Question: Picture of what the program is supposed to do:

'''
#include <iostream>
using namespace std;
int main(){
int nums[10],n,i=0;
int s[10],popS[10];
int sum=0;
int numSum;
'''
How can I enter an unknown amount of values for array nums with a termination value of -1?
'''
cout<<"Elements being placed in Stack,s"<<endl;
for(int i=0;i<10;i++){
push(s,nums[i]);
}
cout<<"Popping the stack..."<<endl;
for(int i=0;i<10;i++){
popS[i]=pop(s);
}
for(int i=0;i<10;i+=2){
numSum=popS[i];
sum+=numSum;
}
cout<<"The sum for every other element pop is "<<sum<<endl;
return 0;
}
'''
I am trying to enter values into array nums but the number of values isn't supposed to be known and terminated by -1.
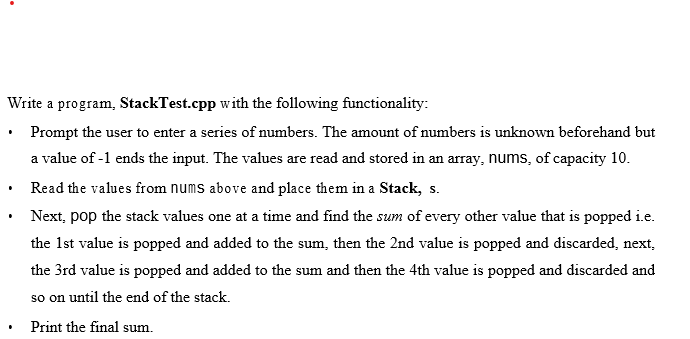
Answer: This will accept user input until 10 'int's have been received, or the user enters -1. The values will be placed in an array. User input is not checked to see that it is a valid int. Afterwards, 'n' will hold the number of valid integers entered.
'''
int nums[10];
std::size_t n = 0;
for (; n < 10; n++)
{
int input;
std::cin >> input;
if (input == -1)
{
break;
}
nums[n] = input;
}
'''